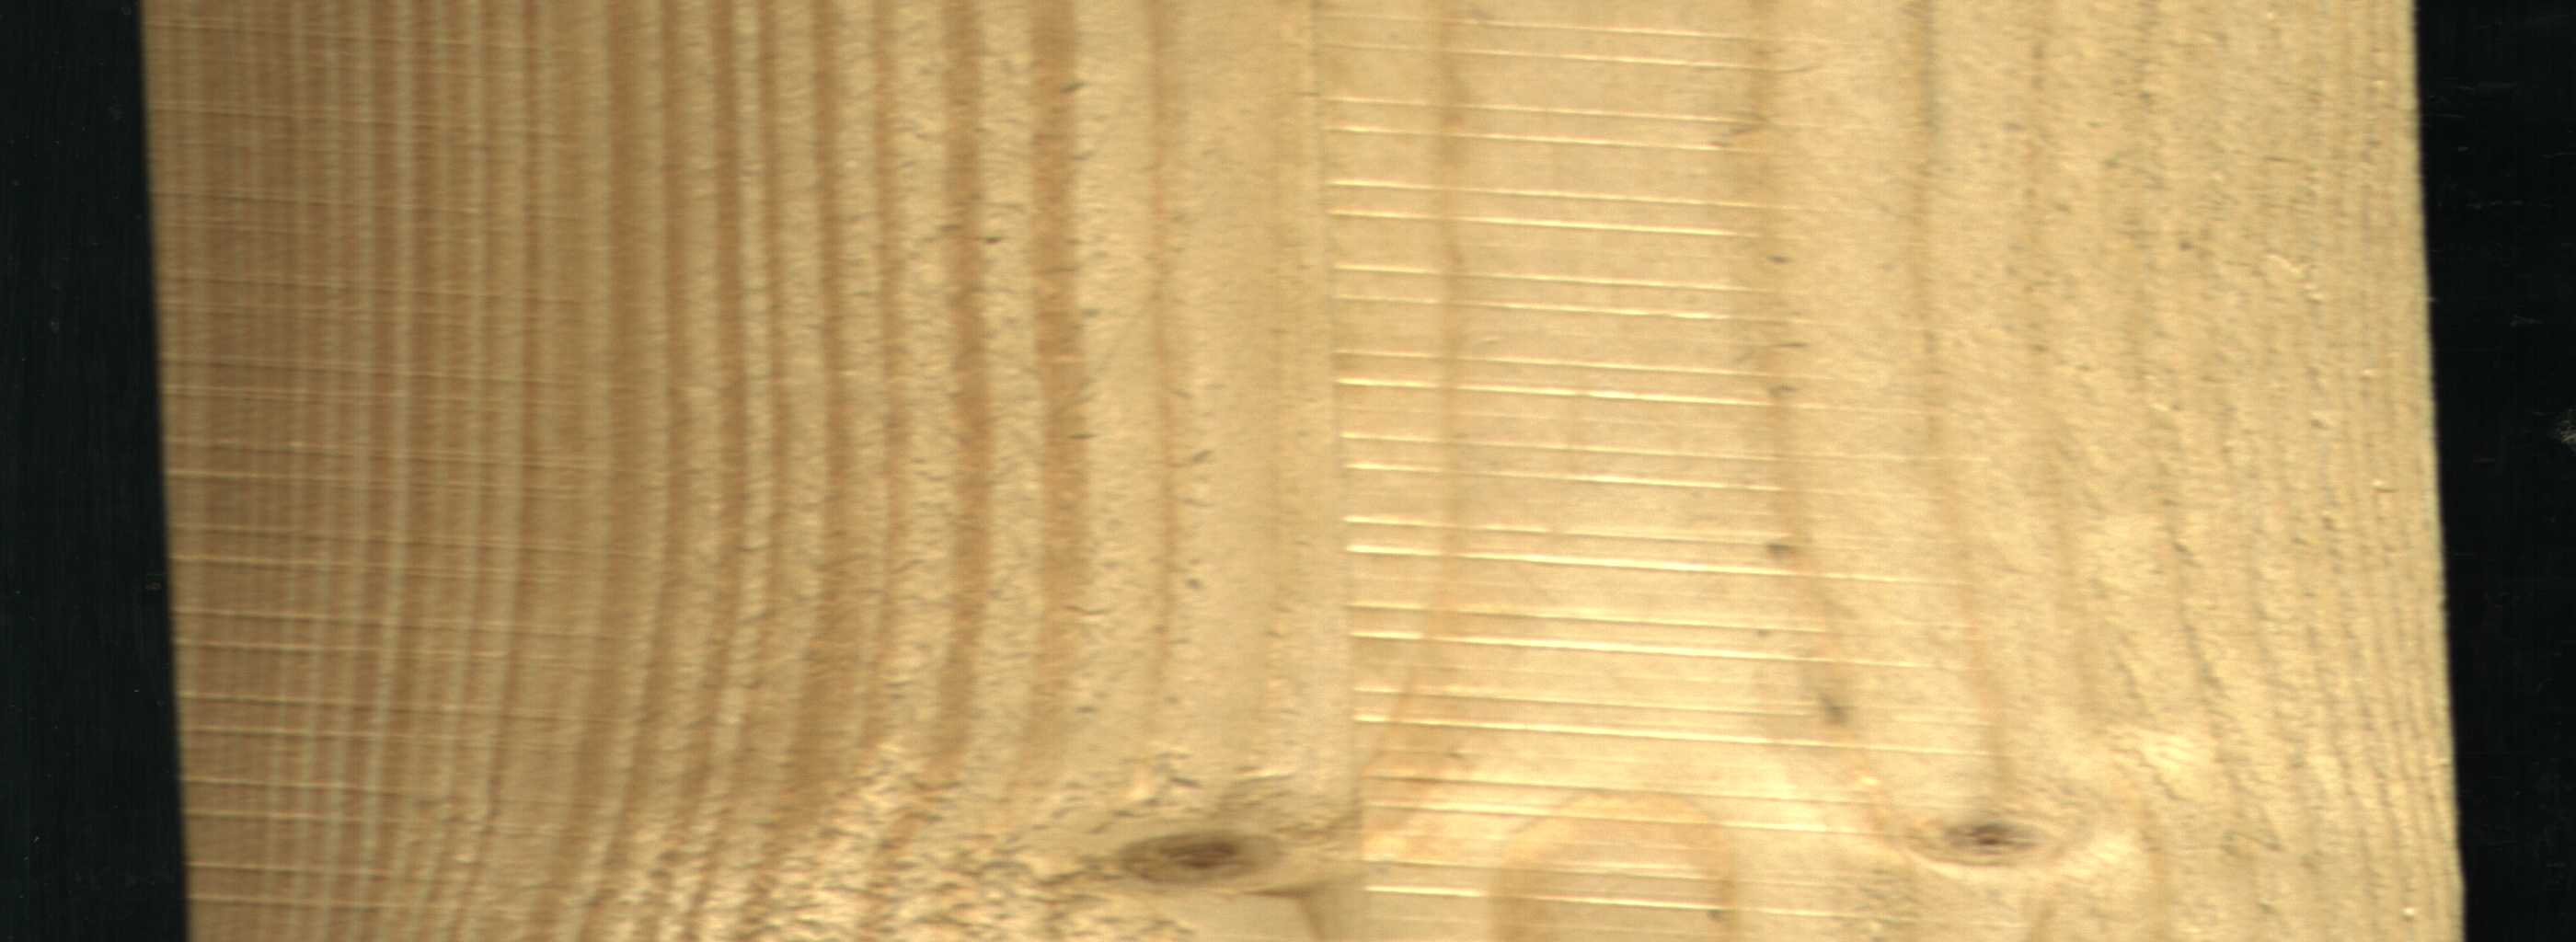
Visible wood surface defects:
Live_Knot
Live_Knot